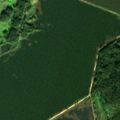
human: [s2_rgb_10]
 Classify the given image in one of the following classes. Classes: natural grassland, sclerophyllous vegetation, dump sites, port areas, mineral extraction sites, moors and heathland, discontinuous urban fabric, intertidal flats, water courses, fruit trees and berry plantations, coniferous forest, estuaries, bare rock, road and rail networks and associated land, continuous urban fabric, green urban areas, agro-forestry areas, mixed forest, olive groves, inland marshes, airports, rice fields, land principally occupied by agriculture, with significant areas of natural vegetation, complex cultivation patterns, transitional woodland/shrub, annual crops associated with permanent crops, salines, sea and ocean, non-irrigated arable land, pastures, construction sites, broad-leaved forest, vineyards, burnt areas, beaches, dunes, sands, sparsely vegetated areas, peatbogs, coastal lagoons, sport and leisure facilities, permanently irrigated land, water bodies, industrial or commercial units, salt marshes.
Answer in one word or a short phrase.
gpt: complex cultivation patterns, land principally occupied by agriculture, with significant areas of natural vegetation, mixed forest, transitional woodland/shrub, water bodies